Aerial crown-view tile of a tropical tree (Barro Colorado Island, Panama), acquired 20250512:
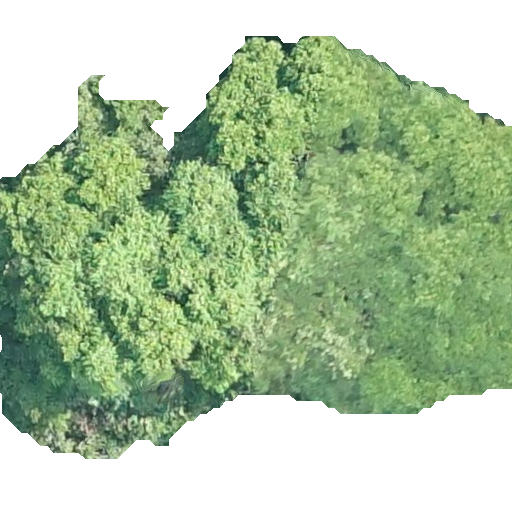
Species: Prioria copaifera
GBIF accepted scientific name: Prioria copaifera
Crown area: 261.507 m²